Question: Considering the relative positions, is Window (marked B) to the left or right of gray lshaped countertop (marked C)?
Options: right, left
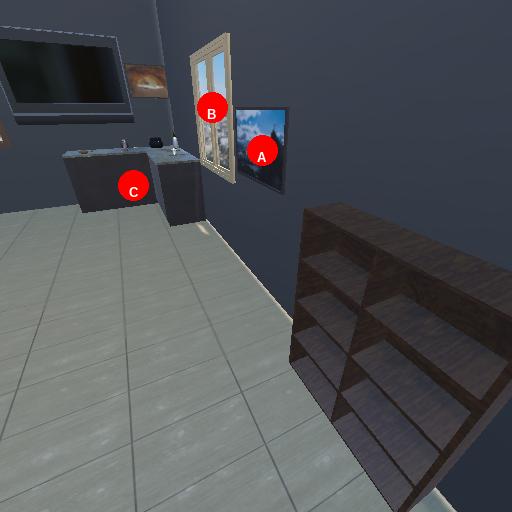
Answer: right